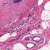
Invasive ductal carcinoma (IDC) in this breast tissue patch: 0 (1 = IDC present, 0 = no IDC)